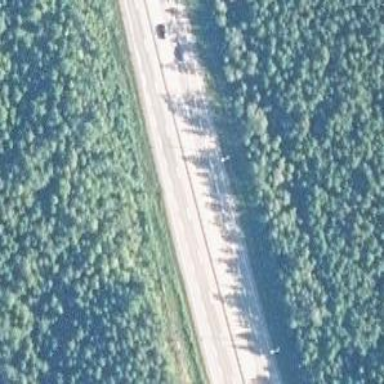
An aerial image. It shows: Trunk highway.